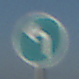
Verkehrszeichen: VorgeschriebeneFahrtrichtungLinks
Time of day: MorningAfternoon
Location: Outdoor (RoadRail)
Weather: Clear
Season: NotSpecified
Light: Natural